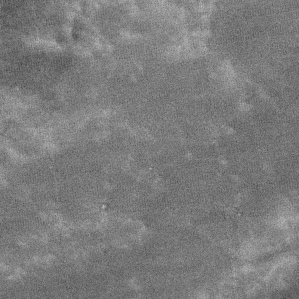
Label: frost